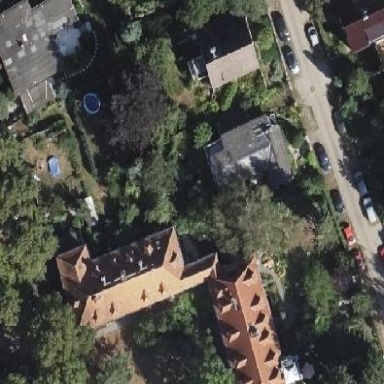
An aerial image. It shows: Building with hipped roof shape.